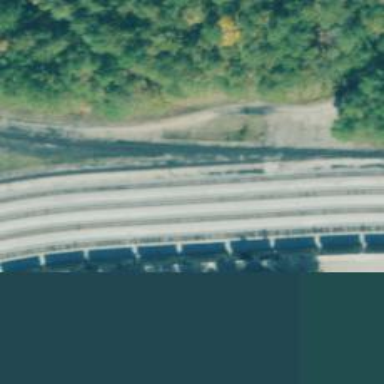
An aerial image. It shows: Railway yard.